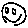
Label: smiley face